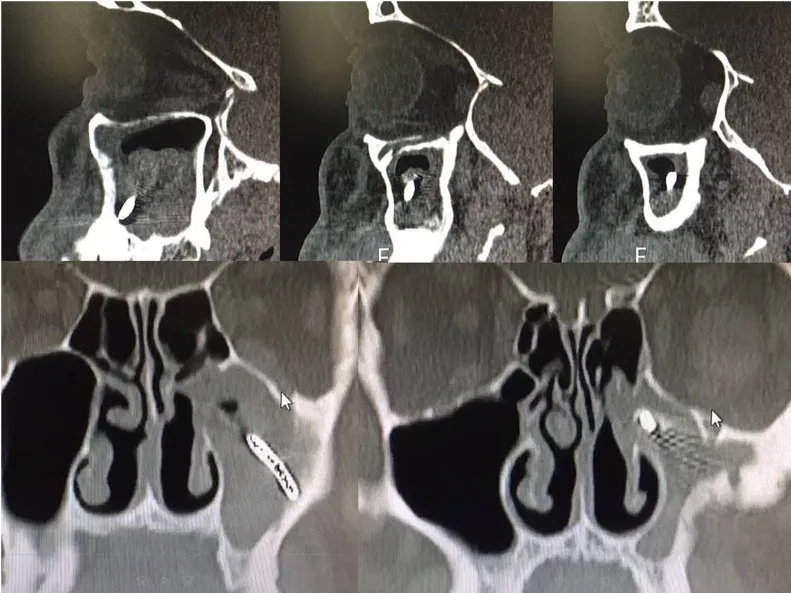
Sinus computed tomography (CT) executed without contrast evidenced the "presence of a metal foreign body with thread-like shape located in the region of the left maxillary sinus, which determined intense inflammatory reaction of the sinonasal mucosa interesting the same maxillary sinus". Additionally, "the ipsilateral anterior ethmoidal air cells were partially involved". Radiological findings of minor importance were the presence of left concha bullosa and nasal septum deviation, while the other nasal sinuses were within normal limits.
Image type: radiology (ct)